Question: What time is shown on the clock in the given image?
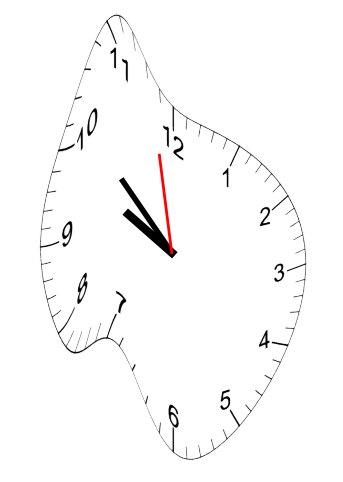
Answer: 09:51:58